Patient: sex M, age 60
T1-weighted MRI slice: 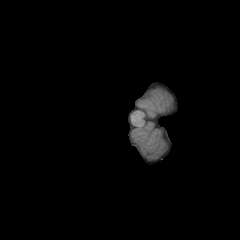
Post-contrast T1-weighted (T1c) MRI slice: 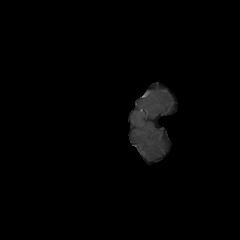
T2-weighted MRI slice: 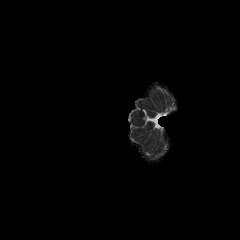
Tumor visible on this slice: no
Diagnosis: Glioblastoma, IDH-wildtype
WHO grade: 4